Interaction volume radius: 5 \u00c5
Interaction volume height: 40 \u00c5
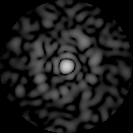
Disorder parameter: 0.8064